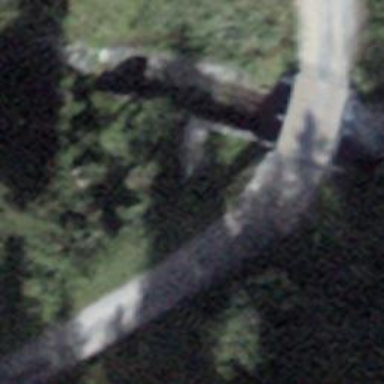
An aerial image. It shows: Gravel track on bridge with grade 2 track type.